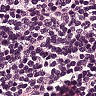
Metastatic tissue present: no